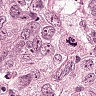
Metastatic tissue present: yes